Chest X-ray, PA view. Patient: 32 years old, sex M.
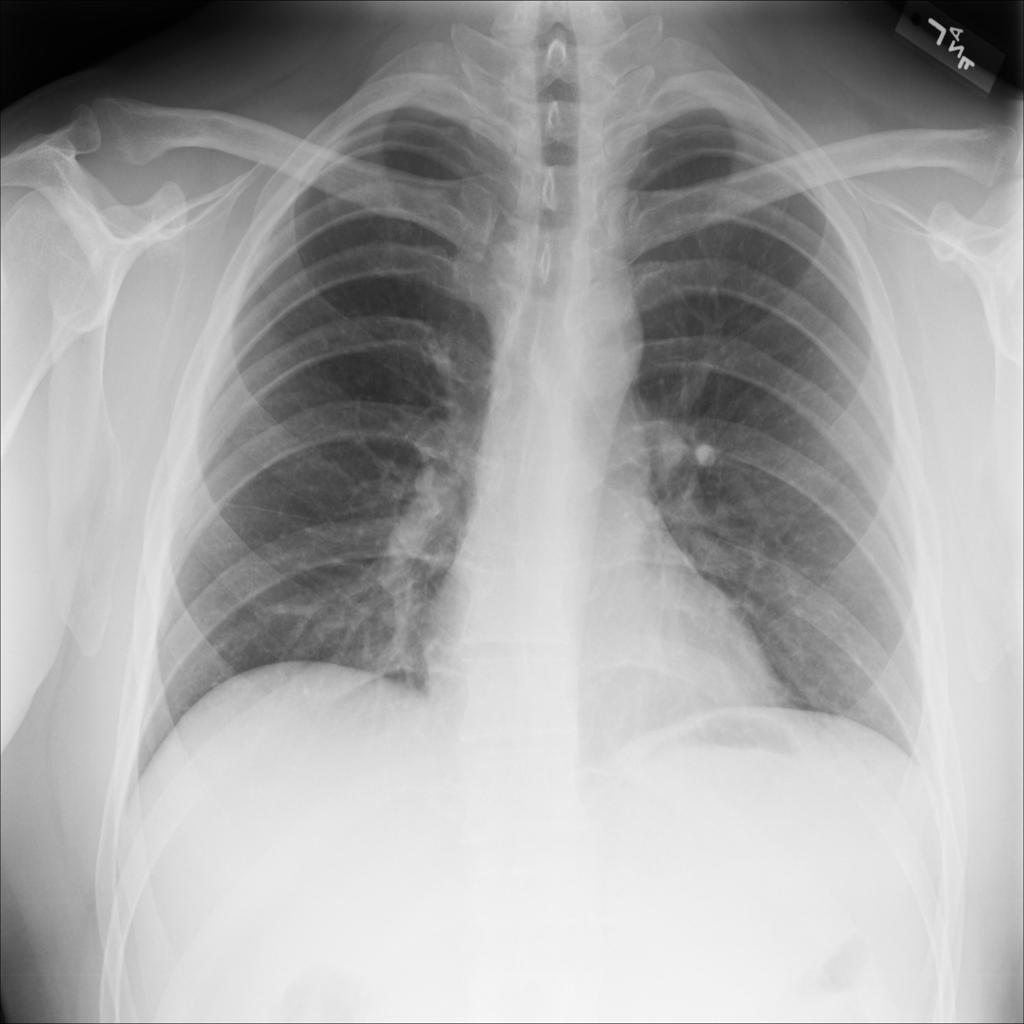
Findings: No Finding